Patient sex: M
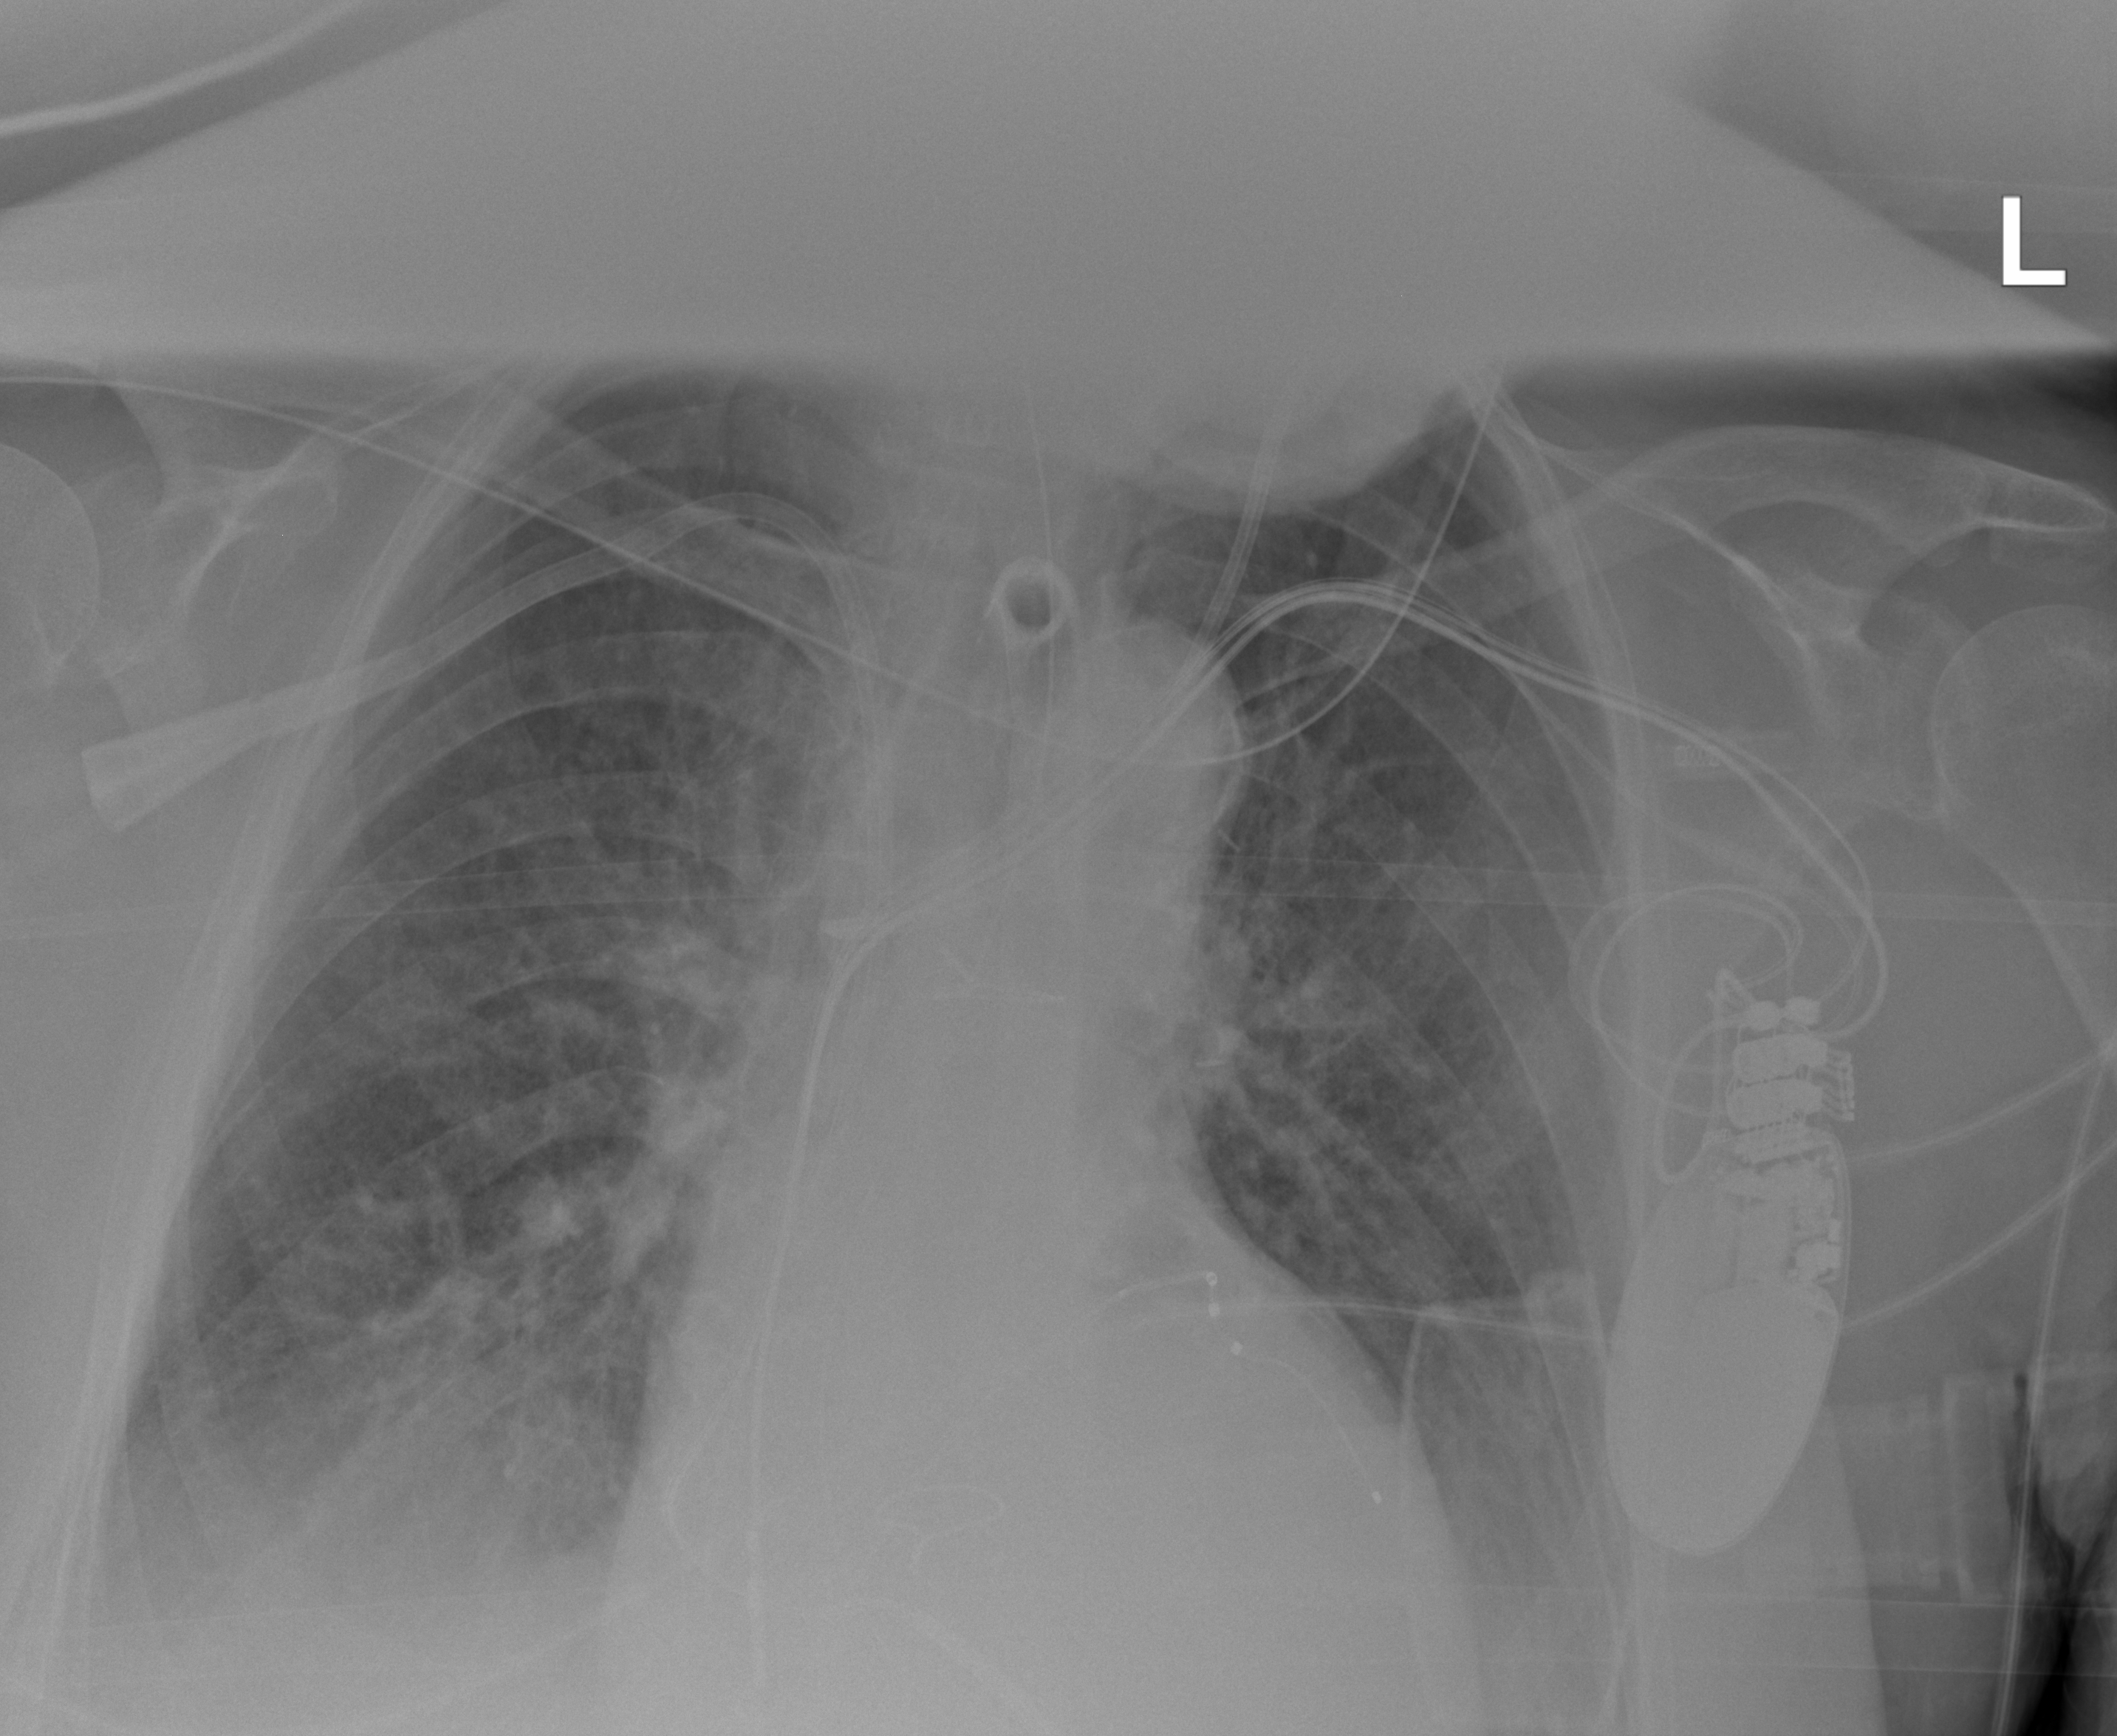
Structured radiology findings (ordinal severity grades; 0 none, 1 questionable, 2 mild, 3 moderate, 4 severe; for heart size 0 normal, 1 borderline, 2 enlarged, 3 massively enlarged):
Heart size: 2
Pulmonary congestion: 2
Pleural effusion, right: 2
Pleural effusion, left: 2
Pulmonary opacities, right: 0
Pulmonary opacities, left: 0
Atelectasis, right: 2
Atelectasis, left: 2